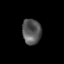
Tissue: lung
Cell type: T cells
Senescence score: 0.2405
Nuclear area (px): 472
Mean DAPI intensity: 85.987